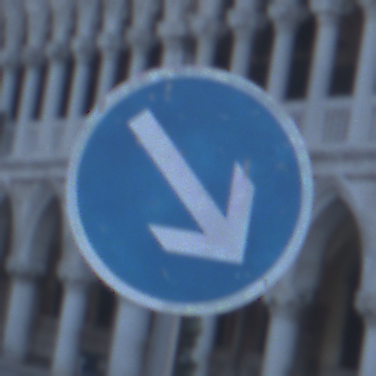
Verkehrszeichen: VorgeschriebeneVorbeifahrtRechts
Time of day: Dawn
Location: Outdoor (Urban)
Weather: Clear
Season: NotSpecified
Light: Natural